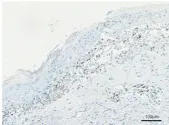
The biopsy of the skin lesion of right forearm. (F) CD4+ T lymphocyte infiltration in the skin.
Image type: pathology (immunostaining)